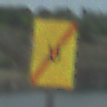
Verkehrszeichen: EndeUmleitung
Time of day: MorningAfternoon
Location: Outdoor (Nature)
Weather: PartlyCloudy
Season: NotSpecified
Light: Natural